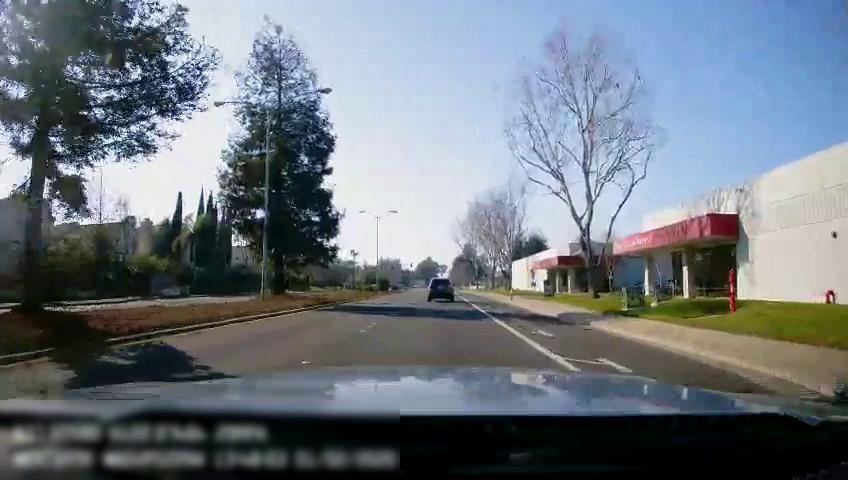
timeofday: Day
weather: Sunny
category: Drivable Space
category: Drivable Space
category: Vehicles | SUV
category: Lanes | Current Lane
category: Lanes | Current Lane